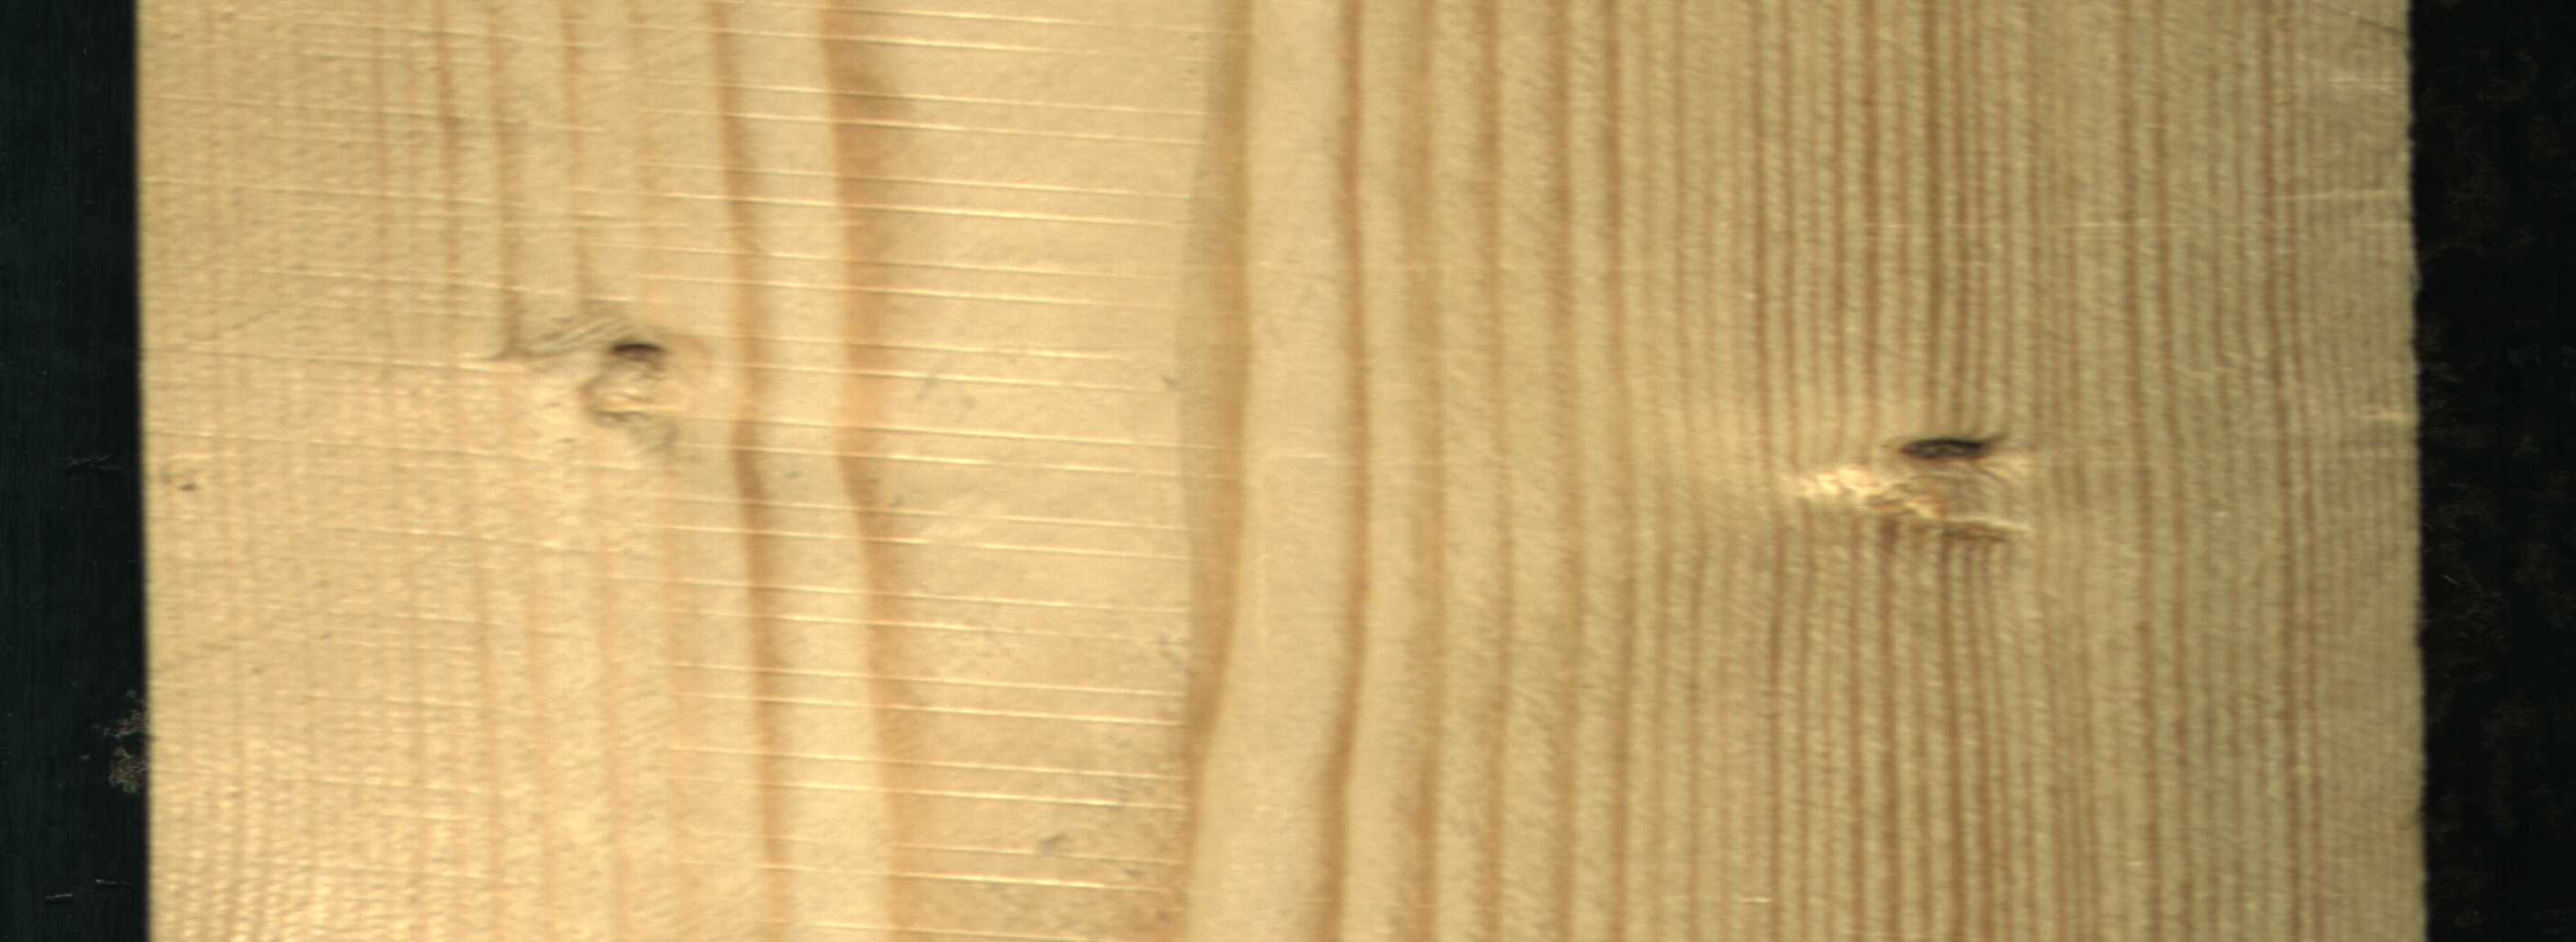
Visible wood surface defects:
Dead_Knot
Live_Knot